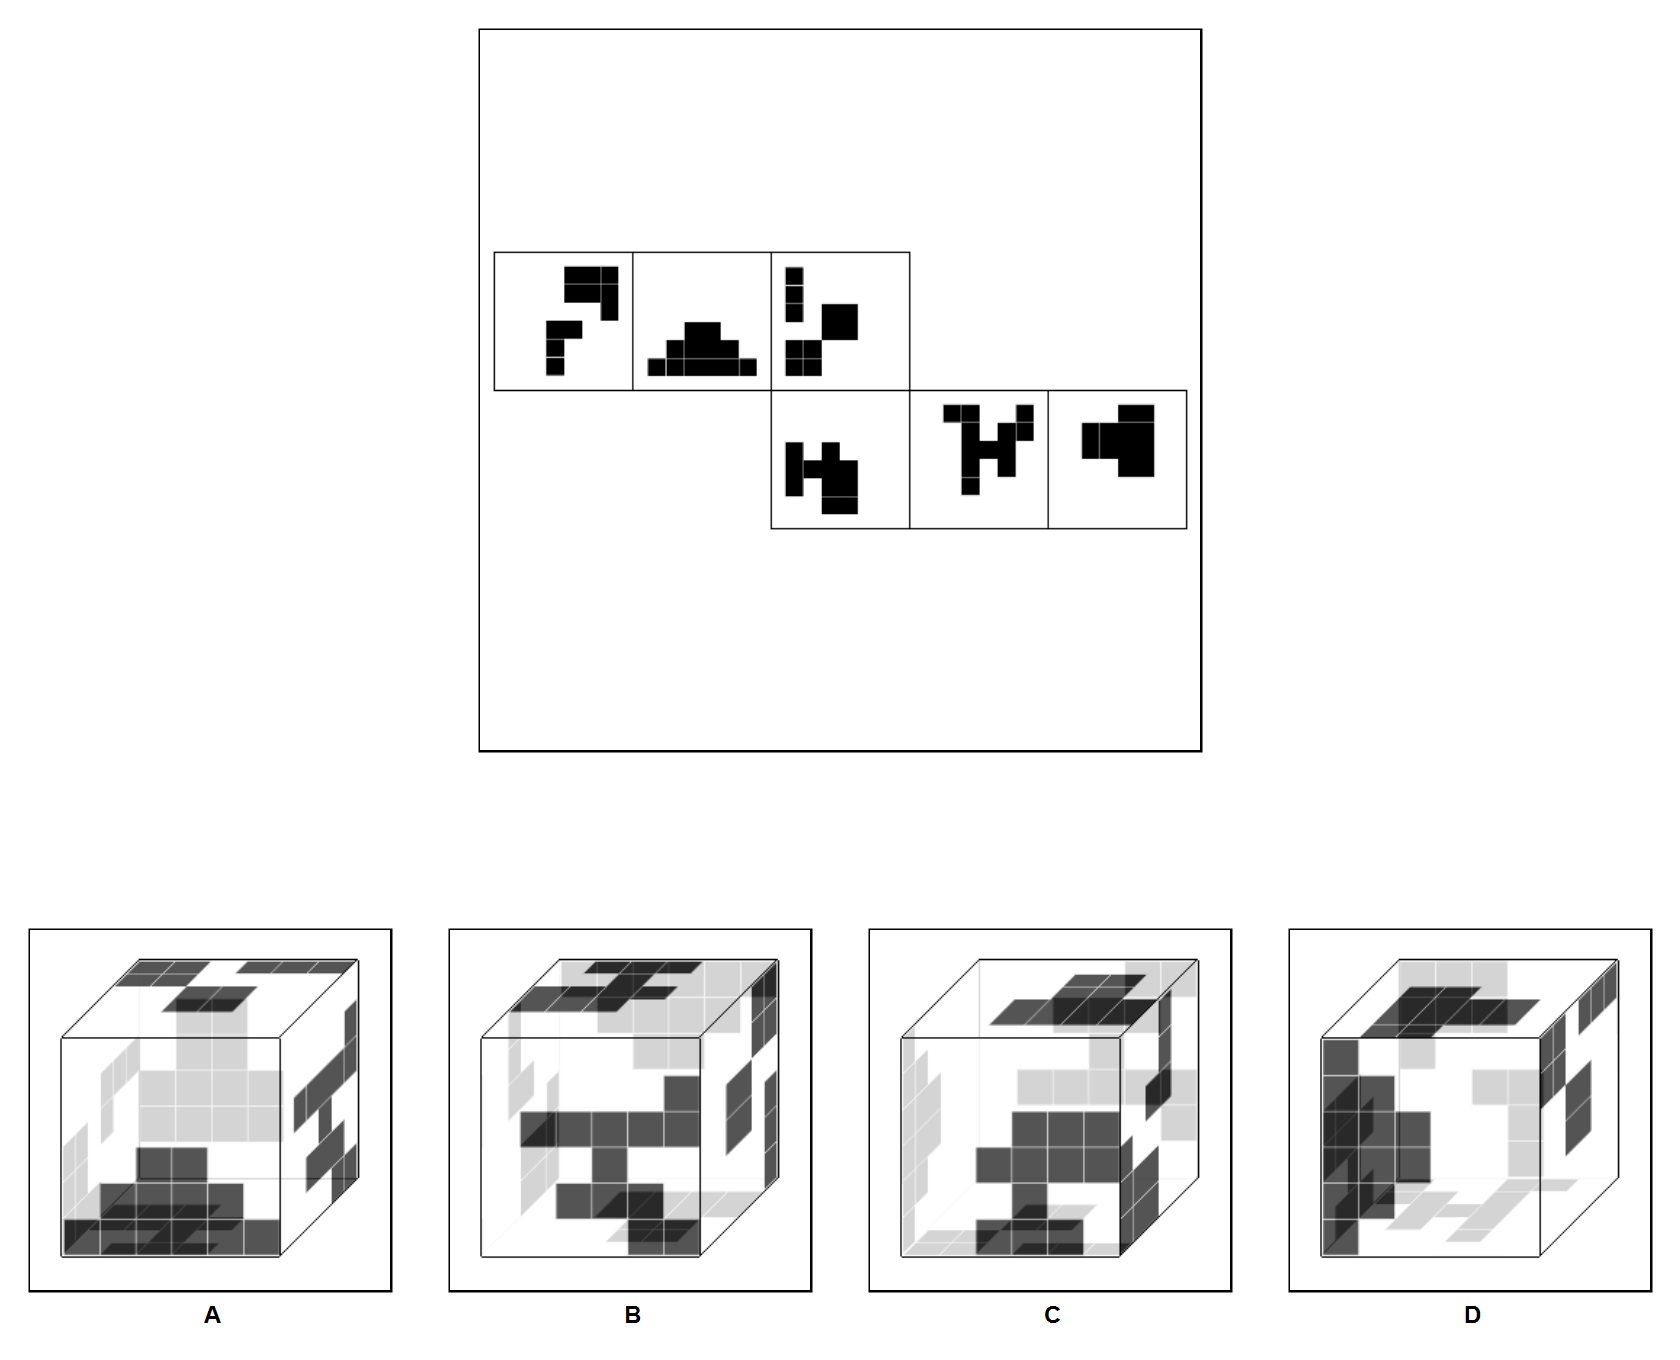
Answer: B